Question: Consider the following snippet, which contains two versions of an SVG with an arrowhead defined by a '<marker>'. Lines and paths are styled with 'vector-effect: non-scaling-stroke'. The second version is simply the first version with all coordinates divided by 10 (and the marker 'id' changed to something else).
JSFiddle: <URL>
On Windows 10:
- - 'vector-effect: non-scaling-stroke'
Whose implementation is incorrect?

'''
<!-- Styles -->
<svg width="0" height="0">
<style>
line, path {
stroke: black;
vector-effect: non-scaling-stroke;
}
</style>
</svg>
<!-- Larger version -->
<svg width="120px" height="100%" viewBox="0 0 400 300">
<defs>
<marker id="larger"
viewBox="0 -20 70 40"
refX="70" refY="0"
markerWidth="70" markerHeight="40"
orient="auto"
>
<path d="M 70 0 L 0 -20 L 0 20 z"/>
</marker>
</defs>
<line x1="400" y1="300" x2="0" y2="0" marker-end="url(#larger)"/>
</svg>
<!-- Smaller version (larger version with all coordinates divided by 10) -->
<svg width="120px" height="100%" viewBox="0 0 40 30">
<defs>
<marker id="smaller"
viewBox="0 -2 7 4"
refX="7" refY="0"
markerWidth="7" markerHeight="4"
orient="auto"
>
<path d="M 7 0 L 0 -2 L 0 2 z"/>
</marker>
</defs>
<line x1="40" y1="30" x2="0" y2="0" marker-end="url(#smaller)"/>
</svg>
'''
Chromium issue: <URL>
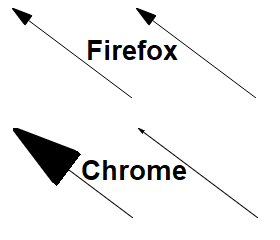
Answer: <URL>
> When 'markerUnits' has the value 'strokeWidth', the size of the marker is relative to the stroke-width after it has had any transforms applied that affect the width of the stroke in the user coordinate system for the stroke. This means that, for example, the vector-effect attribute with a value of 'non-scaling-stroke' will result in the markers also being non scaling.
'strokeWidth' being the default value for 'markerUnits'.
---
Turns out my reading of the specs was wrong and that what should happen is the 'markerWidth' and 'markerHeight' are multiplied by the final computed 'strokewidth' of the stroked line - 1px here - just like Chrome did.
You can refer to <URL>, who did push a fix for Firefox so it aligns with Chrome and the specs.
---
Using this exact snippet, you can get the same results in both Chrome and Firefox by setting this 'markerUnits' attribute to 'userSpaceOnUse'.
'''
<!-- Styles -->
<svg width="0" height="0">
<style>
line, path {
stroke: black;
vector-effect: non-scaling-stroke;
}
</style>
</svg>
<!-- Larger version -->
<svg width="120px" height="100%" viewBox="0 0 400 300">
<defs>
<marker id="larger"
viewBox="0 -20 70 40"
refX="70" refY="0"
markerUnits="userSpaceOnUse"
markerWidth="70" markerHeight="40"
orient="auto"
>
<path d="M 70 0 L 0 -20 L 0 20 z"/>
</marker>
</defs>
<line x1="400" y1="300" x2="0" y2="0" marker-end="url(#larger)"/>
</svg>
<!-- Smaller version (larger version with all coordinates divided by 10) -->
<svg width="120px" height="100%" viewBox="0 0 40 30">
<defs>
<marker id="smaller"
viewBox="0 -2 7 4"
refX="7" refY="0"
markerUnits="userSpaceOnUse"
markerWidth="7" markerHeight="4"
orient="auto"
>
<path d="M 7 0 L 0 -2 L 0 2 z"/>
</marker>
</defs>
<line x1="40" y1="30" x2="0" y2="0" marker-end="url(#smaller)"/>
</svg>
'''